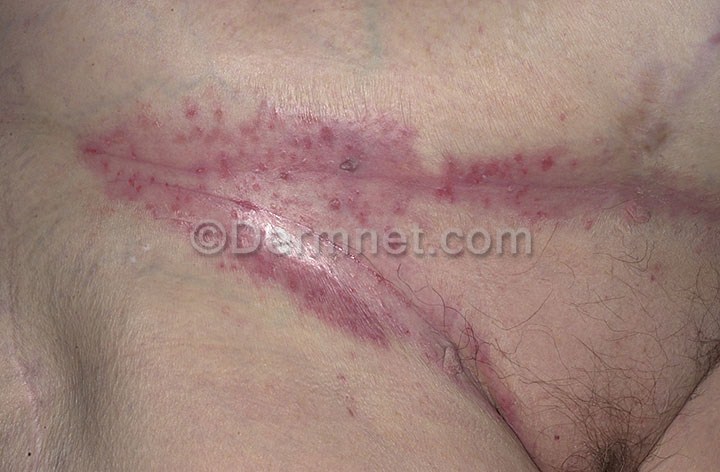
Disease: Tinea Ringworm Candidiasis and other Fungal Infections